Question: Hi I am trying to replace my ascii arrow with an image of an arrow to show that there is a submenu. I know how to put an image on the left of the text but cannot see how to put an image on the right. I have tried googling this and am out of luck.

Code:
'''
<div class="clear hideSkiplink">
<asp:Menu ID="NavigationMenu" runat="server" CssClass="menu"
EnableViewState="false" IncludeStyleBlock="false" Orientation="Horizontal">
<Items>
<asp:MenuItem NavigateUrl="~/Default.aspx" Text="Home"></asp:MenuItem>
<asp:MenuItem NavigateUrl="~/PrizeRedemption.aspx" Text="Prize Issuance">
<asp:MenuItem Text="Issue Bounty Prizes" NavigateUrl="~/IssueBountyPrize.aspx"></asp:MenuItem>
</asp:MenuItem>
<asp:MenuItem Text="Administration"
Value="Administration" Selectable="False">
<asp:MenuItem Text="Users" Value="Users" NavigateUrl="~/Admin.aspx?mode=users"></asp:MenuItem>
<asp:MenuItem Text="Prizes" Value="Prizes" NavigateUrl="~/Admin.aspx?mode=prizes"></asp:MenuItem>
<asp:MenuItem Text="Tournaments >" Value="Tournaments" NavigateUrl="~/IssuePrizes.aspx">
<asp:MenuItem Text="Tournament Templates" Value="Tournament Templates" NavigateUrl="~/TournamentTemplates.aspx">
</asp:MenuItem>
</asp:MenuItem>
'''
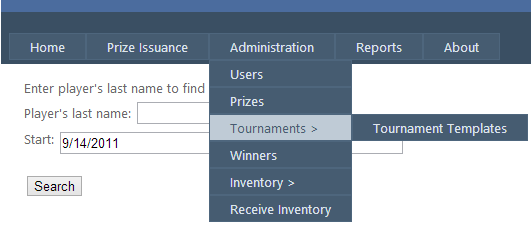
Answer: I would probably add a class to the 'MenuItem'. Then use CSS 'background-position' to position your image in the correct location.
Read <URL> for more information.